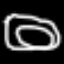
Label: donut